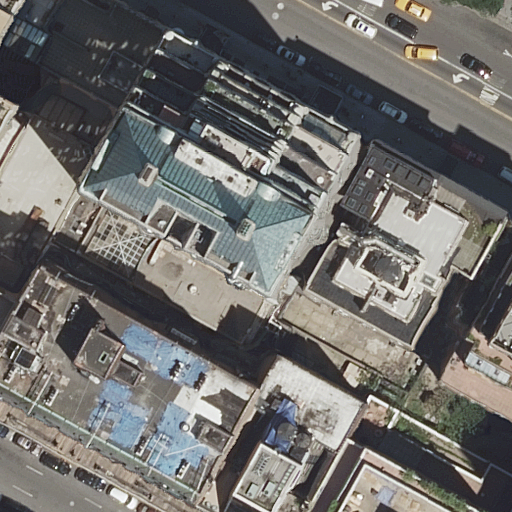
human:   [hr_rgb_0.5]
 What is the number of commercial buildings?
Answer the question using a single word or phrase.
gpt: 0

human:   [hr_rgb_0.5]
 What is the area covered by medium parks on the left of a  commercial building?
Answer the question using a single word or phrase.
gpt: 0m2

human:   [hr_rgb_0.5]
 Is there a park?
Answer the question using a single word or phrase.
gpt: yes

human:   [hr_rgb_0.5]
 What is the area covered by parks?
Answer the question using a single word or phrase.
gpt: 10625m2

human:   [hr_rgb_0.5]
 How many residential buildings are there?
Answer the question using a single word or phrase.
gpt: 7

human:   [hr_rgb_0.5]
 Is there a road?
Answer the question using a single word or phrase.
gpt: yes

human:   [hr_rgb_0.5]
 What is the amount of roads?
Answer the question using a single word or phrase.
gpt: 2

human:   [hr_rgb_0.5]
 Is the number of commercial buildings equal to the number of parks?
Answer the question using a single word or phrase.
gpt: no

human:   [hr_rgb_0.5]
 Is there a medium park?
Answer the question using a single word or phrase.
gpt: no

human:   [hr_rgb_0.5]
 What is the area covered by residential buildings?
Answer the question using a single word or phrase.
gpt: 6690m2

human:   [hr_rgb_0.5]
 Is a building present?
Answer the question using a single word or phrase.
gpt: yes

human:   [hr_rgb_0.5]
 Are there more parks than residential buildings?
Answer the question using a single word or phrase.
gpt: no

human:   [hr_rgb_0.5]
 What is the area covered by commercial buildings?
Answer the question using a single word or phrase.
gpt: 0m2

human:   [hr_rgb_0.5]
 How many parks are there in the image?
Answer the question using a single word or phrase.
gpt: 1

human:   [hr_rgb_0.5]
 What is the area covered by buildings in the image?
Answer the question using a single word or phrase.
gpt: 6690m2

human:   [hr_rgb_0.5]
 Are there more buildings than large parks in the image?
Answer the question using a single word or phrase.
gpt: yes

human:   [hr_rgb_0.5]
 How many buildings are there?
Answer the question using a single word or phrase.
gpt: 7

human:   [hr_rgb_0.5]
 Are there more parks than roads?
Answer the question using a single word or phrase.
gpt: no

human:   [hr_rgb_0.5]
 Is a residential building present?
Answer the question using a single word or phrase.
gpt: yes

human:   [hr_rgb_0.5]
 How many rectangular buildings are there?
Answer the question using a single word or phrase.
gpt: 3

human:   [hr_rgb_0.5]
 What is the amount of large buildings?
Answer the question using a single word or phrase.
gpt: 5

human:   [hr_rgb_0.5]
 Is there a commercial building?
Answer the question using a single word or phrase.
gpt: no

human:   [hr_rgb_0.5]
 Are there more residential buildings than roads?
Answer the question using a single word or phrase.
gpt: yes

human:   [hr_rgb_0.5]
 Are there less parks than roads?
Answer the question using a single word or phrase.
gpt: yes

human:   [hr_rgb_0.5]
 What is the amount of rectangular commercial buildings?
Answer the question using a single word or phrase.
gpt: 0

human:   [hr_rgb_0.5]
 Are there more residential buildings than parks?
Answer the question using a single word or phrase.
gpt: yes

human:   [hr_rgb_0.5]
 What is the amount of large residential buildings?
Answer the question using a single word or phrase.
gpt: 5

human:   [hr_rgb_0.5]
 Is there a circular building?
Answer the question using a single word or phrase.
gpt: no

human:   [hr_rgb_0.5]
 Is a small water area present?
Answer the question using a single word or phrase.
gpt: no

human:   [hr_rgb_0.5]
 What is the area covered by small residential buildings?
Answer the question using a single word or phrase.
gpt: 74m2

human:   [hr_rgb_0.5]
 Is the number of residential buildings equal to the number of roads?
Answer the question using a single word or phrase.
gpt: no

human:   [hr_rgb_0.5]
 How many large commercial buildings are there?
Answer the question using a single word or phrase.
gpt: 0

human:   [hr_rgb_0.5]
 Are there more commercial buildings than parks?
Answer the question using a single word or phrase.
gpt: no

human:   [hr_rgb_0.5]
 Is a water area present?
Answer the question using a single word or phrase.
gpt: no

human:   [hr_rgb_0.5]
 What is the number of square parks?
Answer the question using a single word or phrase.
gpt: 0

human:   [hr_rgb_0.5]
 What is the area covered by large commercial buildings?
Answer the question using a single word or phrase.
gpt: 0m2

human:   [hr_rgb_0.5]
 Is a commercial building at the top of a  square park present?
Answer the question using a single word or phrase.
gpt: no

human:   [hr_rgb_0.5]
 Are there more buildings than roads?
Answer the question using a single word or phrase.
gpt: yes

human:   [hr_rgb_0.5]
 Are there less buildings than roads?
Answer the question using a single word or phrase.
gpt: no

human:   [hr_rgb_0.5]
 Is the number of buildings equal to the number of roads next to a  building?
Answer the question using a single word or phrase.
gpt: no

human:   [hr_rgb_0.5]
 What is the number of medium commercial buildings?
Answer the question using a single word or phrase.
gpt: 0

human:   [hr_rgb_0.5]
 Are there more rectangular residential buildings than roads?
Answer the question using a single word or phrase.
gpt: yes

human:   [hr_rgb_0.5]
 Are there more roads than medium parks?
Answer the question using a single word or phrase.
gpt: yes

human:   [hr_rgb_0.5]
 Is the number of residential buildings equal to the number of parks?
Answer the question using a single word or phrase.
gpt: no

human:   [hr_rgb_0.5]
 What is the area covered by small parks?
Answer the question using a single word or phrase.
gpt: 0m2

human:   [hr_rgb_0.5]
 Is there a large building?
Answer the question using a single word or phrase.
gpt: yes

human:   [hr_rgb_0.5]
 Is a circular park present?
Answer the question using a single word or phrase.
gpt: no

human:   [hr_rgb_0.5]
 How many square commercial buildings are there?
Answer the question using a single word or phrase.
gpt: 0

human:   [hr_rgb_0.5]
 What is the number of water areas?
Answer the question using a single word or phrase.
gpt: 0

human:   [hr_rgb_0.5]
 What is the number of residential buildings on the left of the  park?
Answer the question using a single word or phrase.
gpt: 7

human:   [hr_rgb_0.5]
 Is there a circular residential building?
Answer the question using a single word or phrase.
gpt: no

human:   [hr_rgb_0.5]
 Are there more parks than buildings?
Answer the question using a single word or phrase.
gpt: no

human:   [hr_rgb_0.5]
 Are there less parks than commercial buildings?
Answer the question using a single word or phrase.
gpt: no

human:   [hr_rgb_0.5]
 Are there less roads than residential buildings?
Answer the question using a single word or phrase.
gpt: yes

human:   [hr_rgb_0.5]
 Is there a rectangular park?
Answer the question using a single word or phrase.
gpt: yes

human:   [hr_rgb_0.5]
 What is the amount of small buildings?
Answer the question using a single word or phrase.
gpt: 1

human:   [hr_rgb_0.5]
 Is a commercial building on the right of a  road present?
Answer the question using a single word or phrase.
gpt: no

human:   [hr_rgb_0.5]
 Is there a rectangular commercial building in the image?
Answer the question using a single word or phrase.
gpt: no

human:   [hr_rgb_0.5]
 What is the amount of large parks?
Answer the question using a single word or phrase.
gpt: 1

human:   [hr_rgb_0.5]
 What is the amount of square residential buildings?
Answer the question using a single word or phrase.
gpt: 0

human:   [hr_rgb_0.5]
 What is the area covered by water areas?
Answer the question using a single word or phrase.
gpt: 0m2

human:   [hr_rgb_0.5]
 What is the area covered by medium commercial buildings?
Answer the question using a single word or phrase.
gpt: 0m2

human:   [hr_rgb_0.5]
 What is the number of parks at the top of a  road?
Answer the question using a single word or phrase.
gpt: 1

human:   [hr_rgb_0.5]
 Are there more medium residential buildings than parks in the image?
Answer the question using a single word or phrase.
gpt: no